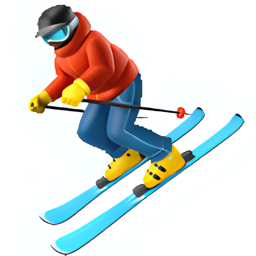
Name: skier
Emoji: ⛷
Group: People & Body
Sub-group: person-sport